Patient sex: M
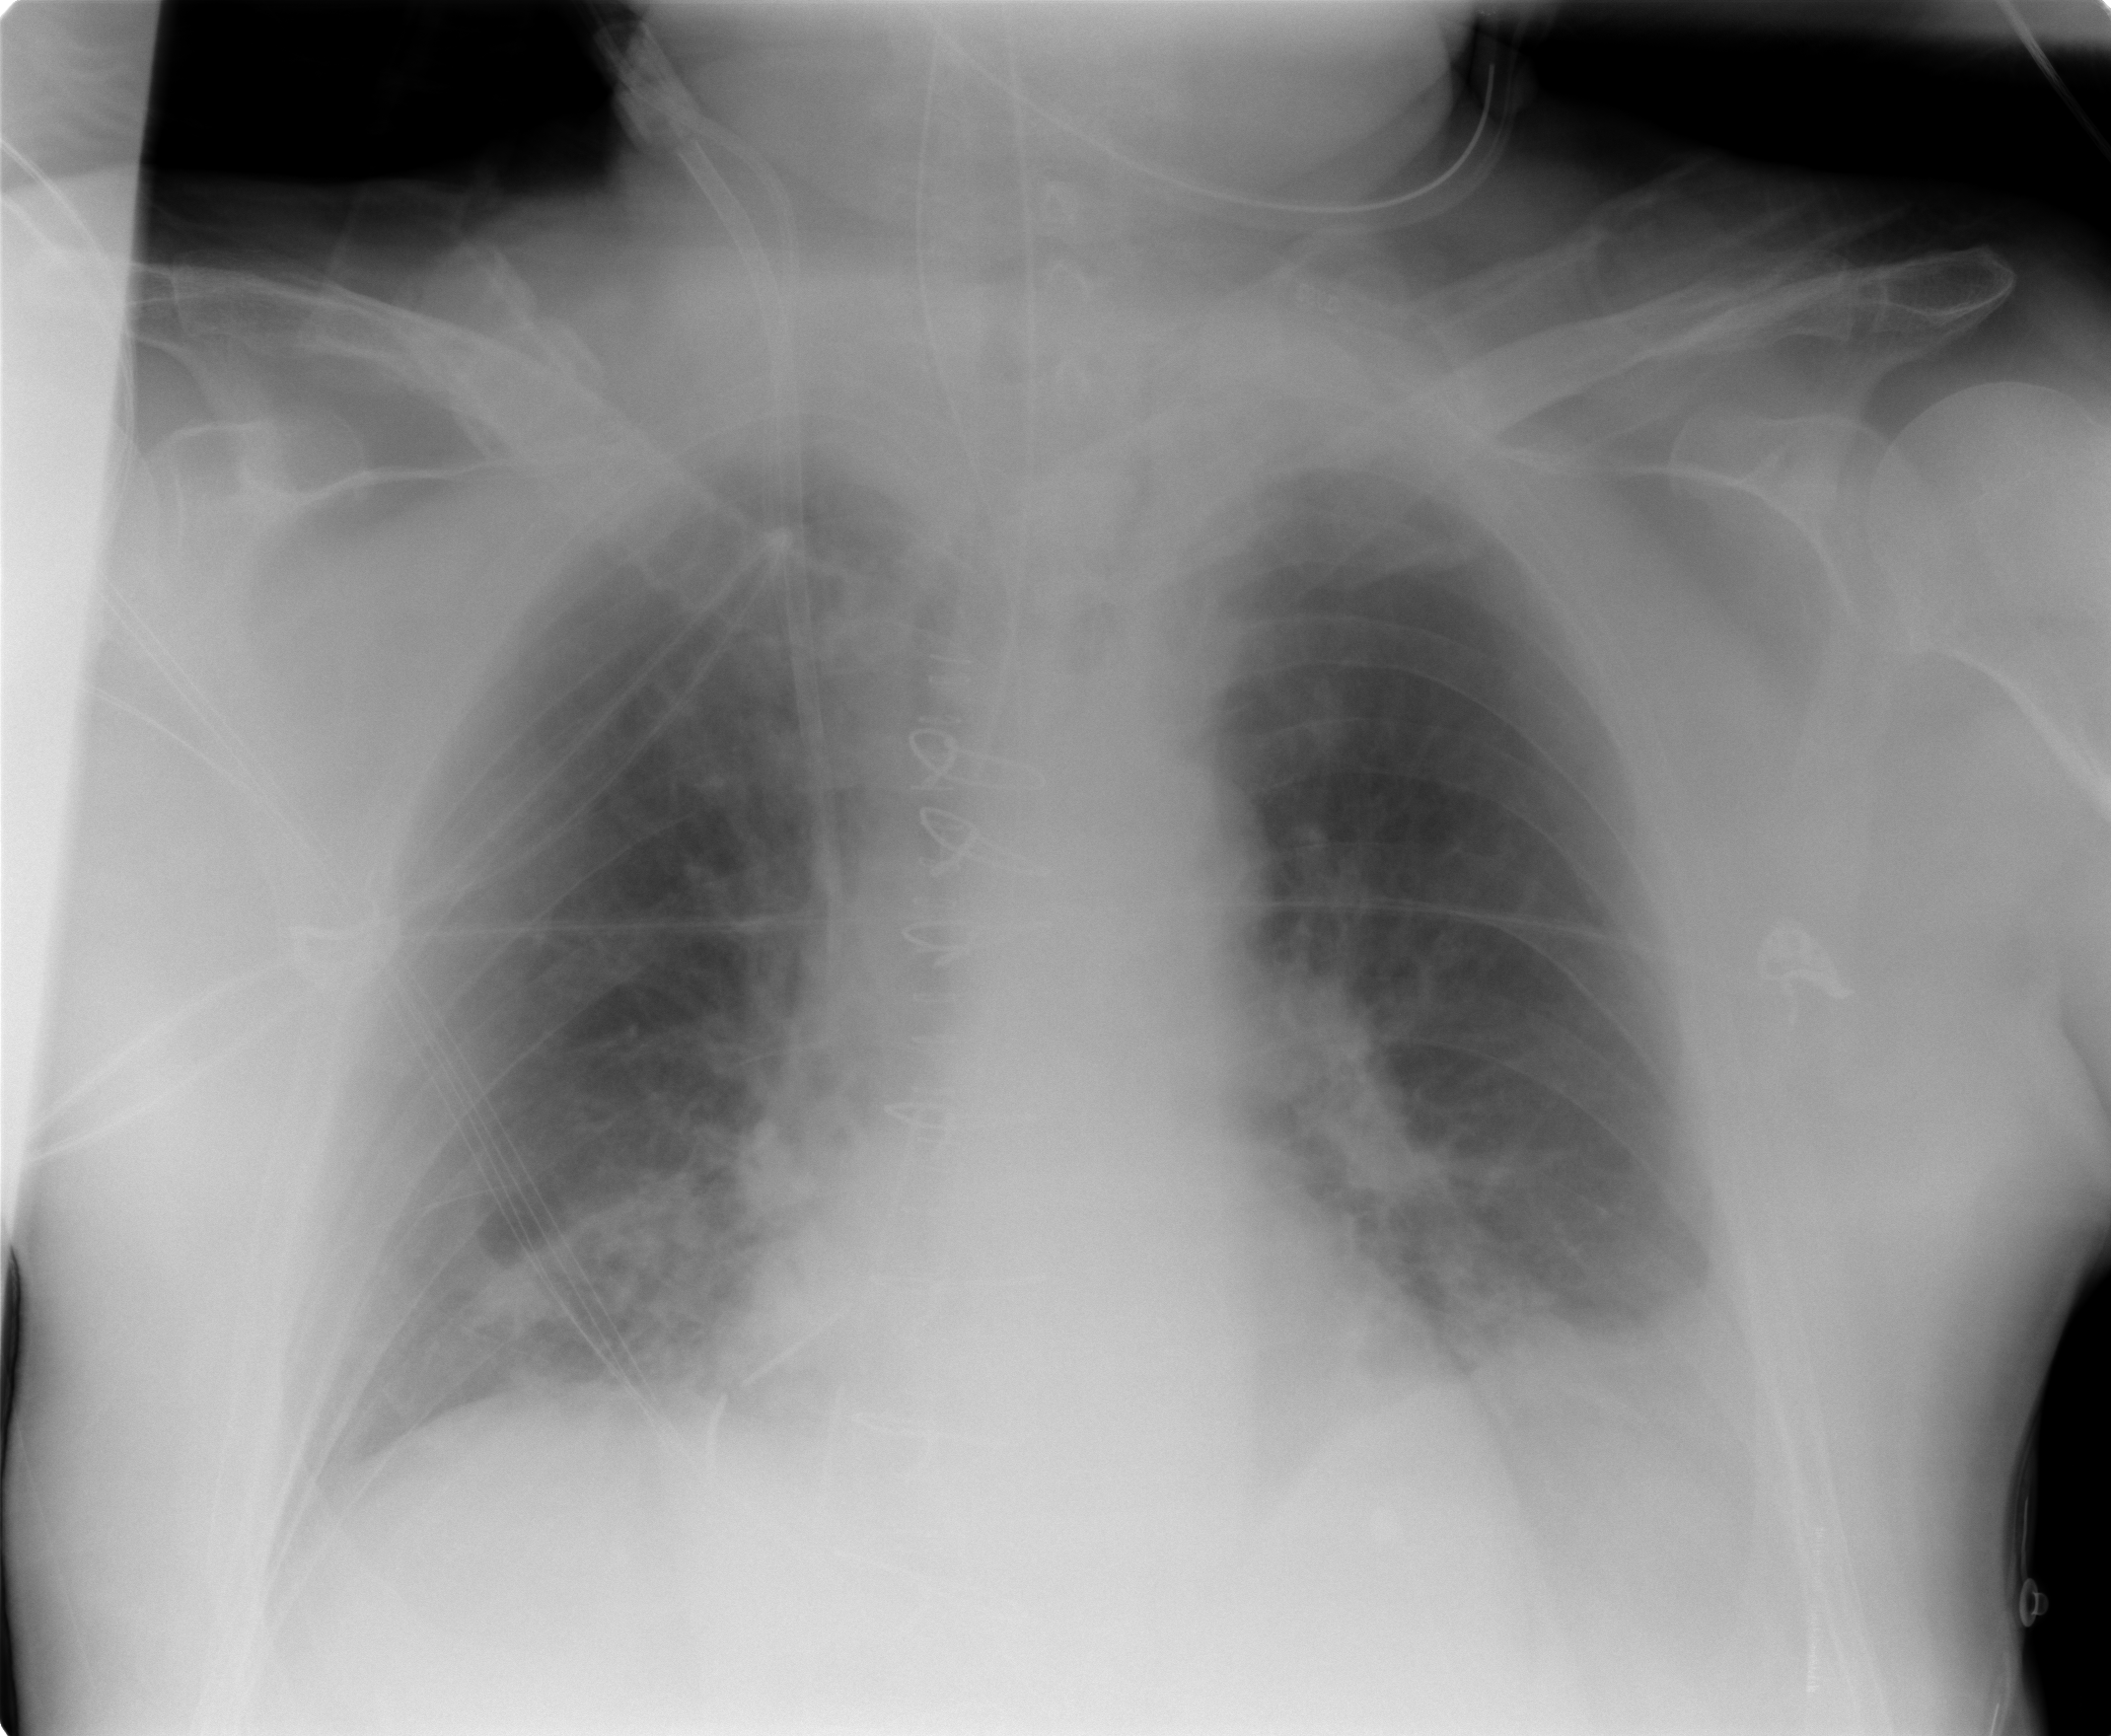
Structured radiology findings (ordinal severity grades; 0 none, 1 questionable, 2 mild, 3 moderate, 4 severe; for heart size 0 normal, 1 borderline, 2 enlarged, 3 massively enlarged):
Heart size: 0
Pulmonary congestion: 0
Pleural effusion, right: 0
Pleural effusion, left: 1
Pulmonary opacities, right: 0
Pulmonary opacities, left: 0
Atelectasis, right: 2
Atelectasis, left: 0